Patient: sex M, age 63
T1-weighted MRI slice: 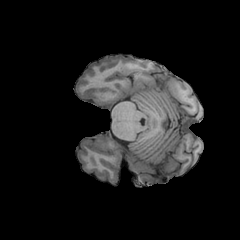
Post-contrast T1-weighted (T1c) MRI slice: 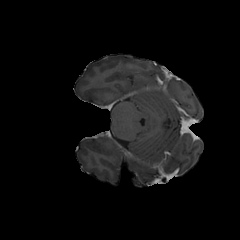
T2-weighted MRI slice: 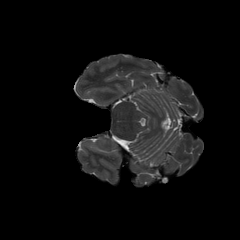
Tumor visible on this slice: no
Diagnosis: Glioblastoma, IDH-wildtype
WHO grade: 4